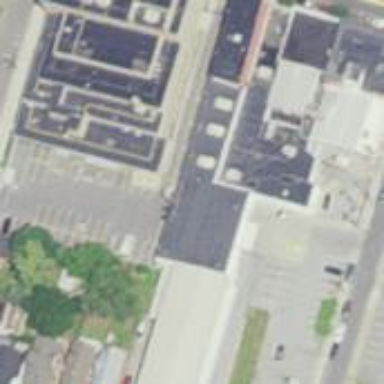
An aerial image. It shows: Courthouse building.